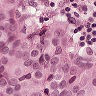
Metastatic tissue present: yes